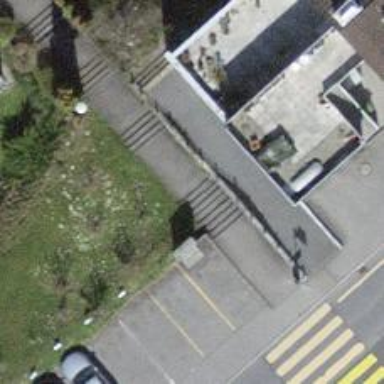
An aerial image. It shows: Set of steps on the road.